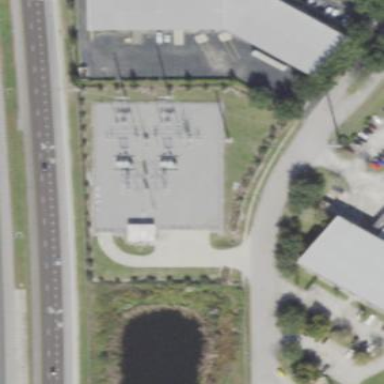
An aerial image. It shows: There is distribution substation enclosed by fence.